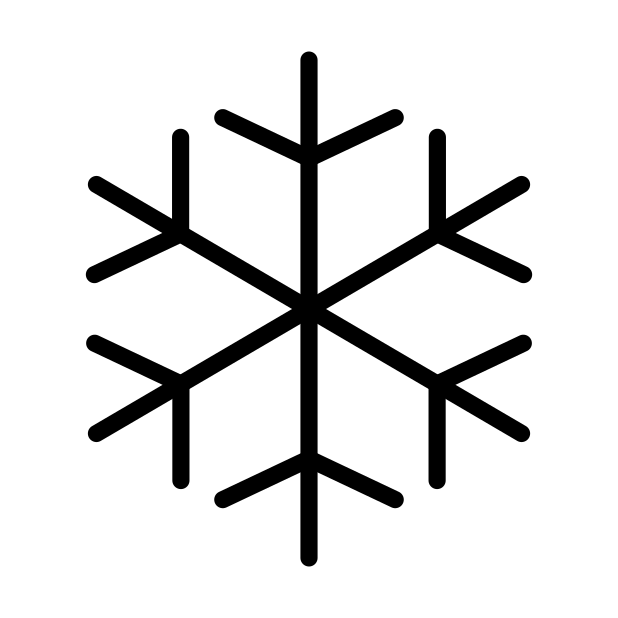
snowflake